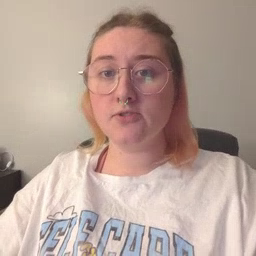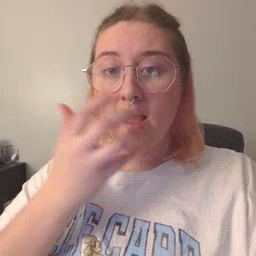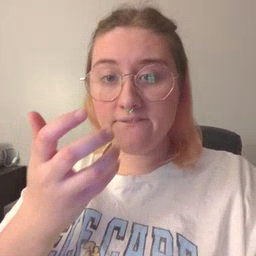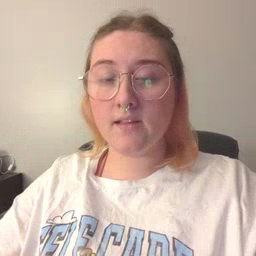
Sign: giraffe